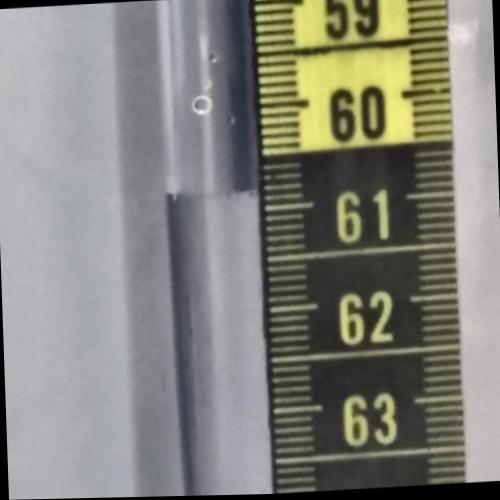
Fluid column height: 60.8 cm